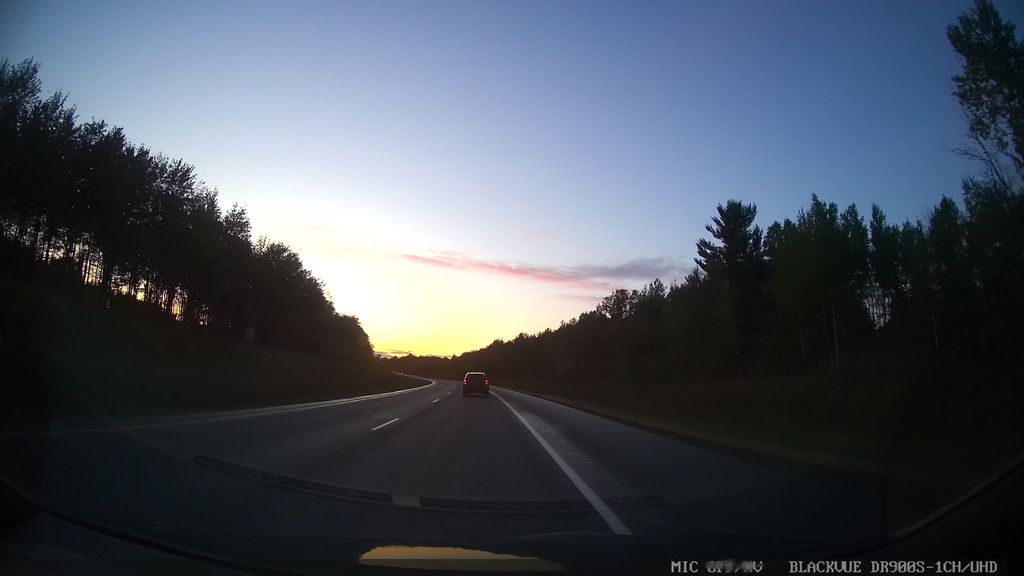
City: ottawa-gatineau